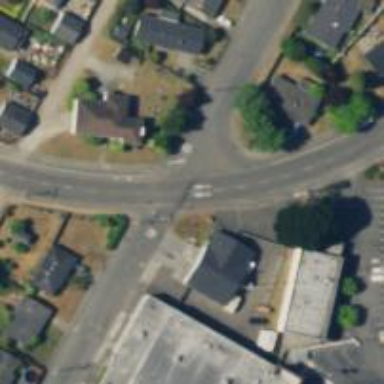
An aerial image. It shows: Stop road.